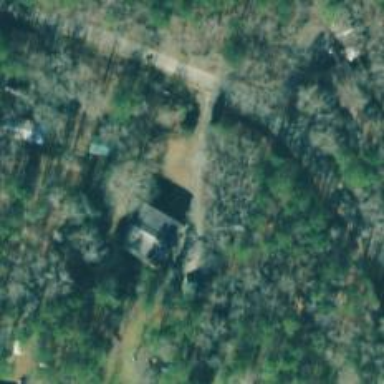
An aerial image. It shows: Driveway leading to service road.